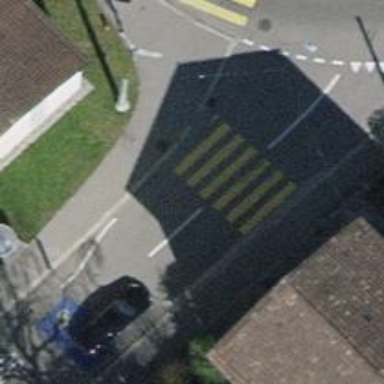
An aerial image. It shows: Zebra crossing on the road.